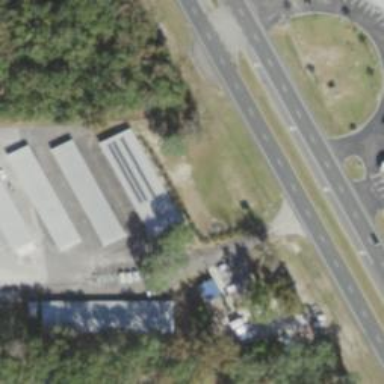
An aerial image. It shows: Storage shop.